Question: In the windows forms project i created a new class:
'''
using System;
using System.Collections.Generic;
using System.Linq;
using System.Text;
using System.Threading.Tasks;
namespace FTP_ProgressBar
{
class FtpConfig
{
public static string txtHost;
public static string txtUsername;
public static string txtPassword;
public static string txtDir;
public static string txtUploadFile;
public static string txtPort;
public static System.Windows.Forms.CheckBox chkPassive;
public static FtpSettings f;
}
}
'''
And in form1 i have a click button where i'm calling a method with the settings:
'''
private void btnUpload_Click(object sender, EventArgs e)
{
FtpSettings();
}
'''
Then:
'''
private void FtpSettings()
{
if (this.ftpProgress1.IsBusy)
{
this.ftpProgress1.CancelAsync();
this.btnUpload.Text = "Upload";
}
else
{
FtpConfig.txtHost = this.txtHost.Text;
FtpConfig.txtUsername = this.txtUsername.Text;
FtpConfig.txtPassword = this.txtPassword.Text;
FtpConfig.txtDir = this.txtDir.Text;
FtpConfig.txtUploadFile = this.txtUploadFile.Text;
FtpConfig.txtPort = this.txtPort.Text;
FtpConfig.chkPassive = this.chkPassive;
this.toolStripProgressBar1.Visible = true;
this.ftpProgress1.RunWorkerAsync(FtpConfig.f);
this.btnUpload.Text = "Cancel";
}
}
'''
The problem is that i have in my form1 designer a control i dragged over after adding dll file to the toolbox the control have like windows explorer with treeView1 and listView1:

The explorer windows is the left one with the C node tree expanded.
The problem is i need somehow to call/use the FtpSettings() method in form1 with the dll library class in this event:
'''
void menuStrip1_ItemClicked(object sender, ToolStripItemClickedEventArgs e)
{
if (e.ClickedItem.Text == "Upload")
{
List<String> selected = new List<String>();
string dir = treeView1.SelectedNode.FullPath;
dir = dir + "\";
foreach (ListViewItem lvi in listView1.SelectedItems)
{
string g = Path.Combine(dir, lvi.Text);
selected.Add(g);
}
AllFiles = selected.ToArray();
FilesFromExplorerOrManual = false;
Bgw.RunWorkerAsync();
}
}
'''
So after added the control dll file to my form1 toolbox dragged it to the form1 designer i need to call the FtpSettings method each time i click on Upload:
'''
if (e.ClickedItem.Text == "Upload")
'''
After this line: FtpSettings();
But first i don't have access to the event after dragging it to the form1 designer.
Second maybe i will need to call the FtpSettings() in other events in this dll.
I tried after dragging it in form1 designer then i have a variable: explorerTree1 so i tried to do in form1 constructor:
'''
explorerTree1.MouseUp += explorerTree1_MouseUp;
'''
Then:
'''
void explorerTree1_MouseUp(object sender, MouseEventArgs e)
{
if (e.Button == MouseButtons.Right)
{
FtpSettings();
}
}
'''
I used a breakpoint but it never stop/get to this event. And it also not the same event in the dll file that i need to get to.
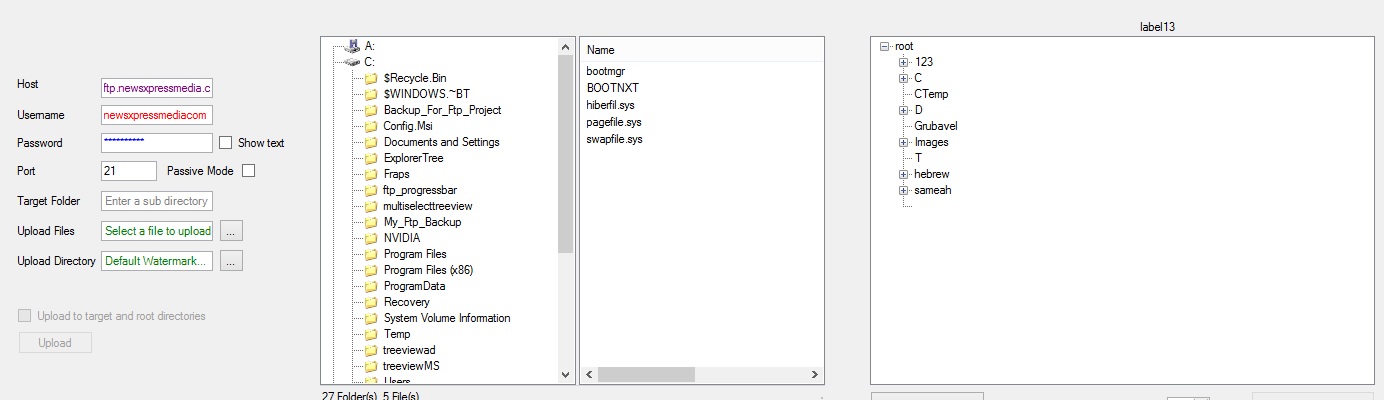
Answer: You should be watching Drag and Drop events, instead. Please review <URL> as the subject is quite extensive.